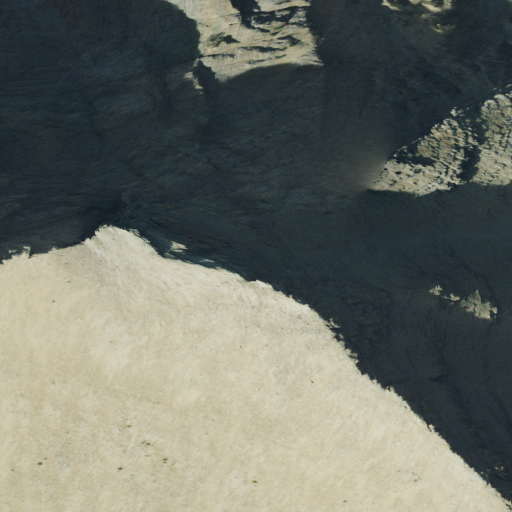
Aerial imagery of mountain in Montana named Goat Haunt Mountain containing barren land, evergreen forest, and grassland